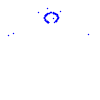
Particle: kaon